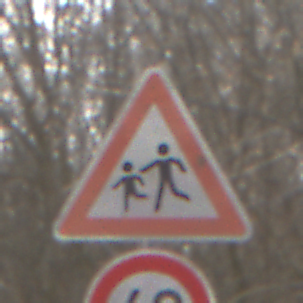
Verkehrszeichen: KinderRechts
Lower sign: Geschwindigkeit60
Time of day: MorningAfternoon
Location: Outdoor (Nature)
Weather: Clear
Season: Winter
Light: Natural